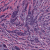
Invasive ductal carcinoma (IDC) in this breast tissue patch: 1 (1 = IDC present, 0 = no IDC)